Question: I want to count day with it's position (likely an ordinal but just a position of day) for each room type. For example, I have two types of room which is booked the exact same period (from '2012-11-30' to '2012-12-06'). And I need each day of each room type counted.
Please have a look at the table below.

I need a column 'day' to run a day position. Basicly I wrote mySQL as:
'''
SELECT ????? , booking_customer.bkcus_date AS DATE, villas_db.v_name AS vname, booking_customer.bkcus_rate AS cost
FROM booking_customer
INNER JOIN villas_db ON booking_customer.bkcus_vid = villas_db.v_id
WHERE booking_customer.bkcus_sid = '<sid>'
LIMIT 0 , 30
'''
Where '?????' is a needed code to run such a number. So could you guy please suggest me if there's a better way to get this done - PHP for example.
Regards,
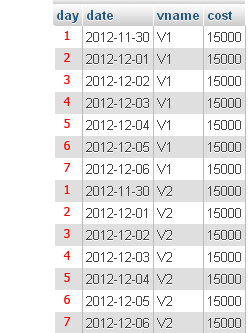
Answer: As requested, as a very ugly two-query SQL hack:
'''
SET @cntr = null, @prev=null;
SELECT IF((@prev <> vname) or (@prev is null)),
@cntr := 1, @cntr := @cntr + 1) AS day,
@prev := vname,
etc...
FROM ...
...
'''
This will only work if your main the sorting order you have in your screencap. if you start changing the sort order, you'll get a whole different set of numbers